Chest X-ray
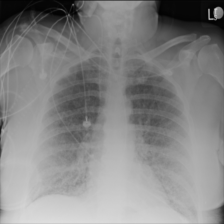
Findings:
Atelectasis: negative
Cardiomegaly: negative
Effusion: positive
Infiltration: negative
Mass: negative
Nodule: negative
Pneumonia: negative
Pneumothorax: negative
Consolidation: negative
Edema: negative
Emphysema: negative
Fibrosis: negative
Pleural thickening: negative
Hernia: negative